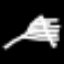
Label: The Eiffel Tower